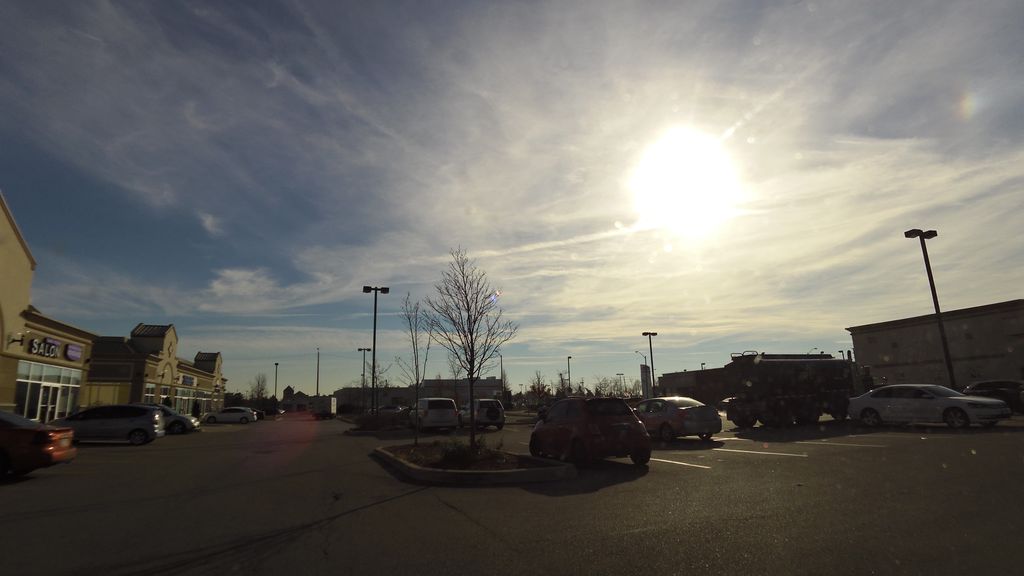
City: toronto